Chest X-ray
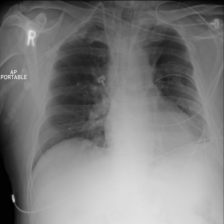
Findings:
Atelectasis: negative
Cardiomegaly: negative
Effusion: negative
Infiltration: negative
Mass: negative
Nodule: negative
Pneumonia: negative
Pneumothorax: negative
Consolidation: negative
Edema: negative
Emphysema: negative
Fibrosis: negative
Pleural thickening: negative
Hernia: negative